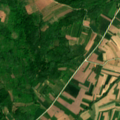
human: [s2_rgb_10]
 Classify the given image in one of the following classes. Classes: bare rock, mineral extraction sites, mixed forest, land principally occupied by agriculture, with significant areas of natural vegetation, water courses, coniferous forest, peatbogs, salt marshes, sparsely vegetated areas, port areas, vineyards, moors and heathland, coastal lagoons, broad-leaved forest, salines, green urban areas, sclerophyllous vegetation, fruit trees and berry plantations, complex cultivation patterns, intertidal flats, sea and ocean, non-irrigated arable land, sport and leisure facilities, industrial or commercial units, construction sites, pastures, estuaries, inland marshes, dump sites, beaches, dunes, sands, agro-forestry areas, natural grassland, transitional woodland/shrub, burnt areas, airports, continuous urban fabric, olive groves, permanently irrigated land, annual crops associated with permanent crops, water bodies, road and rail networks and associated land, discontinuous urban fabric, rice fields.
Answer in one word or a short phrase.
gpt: pastures, complex cultivation patterns, land principally occupied by agriculture, with significant areas of natural vegetation, broad-leaved forest, transitional woodland/shrub